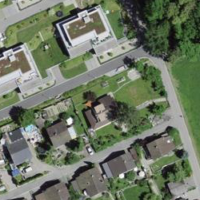
EUNIS habitat code: 55
Species observed at this site:
Allium ursinum